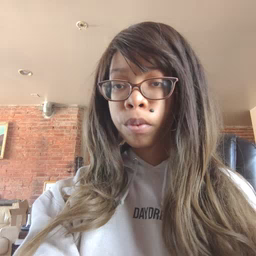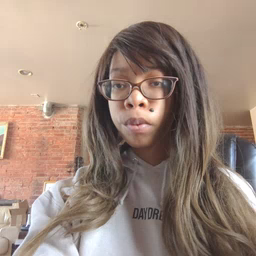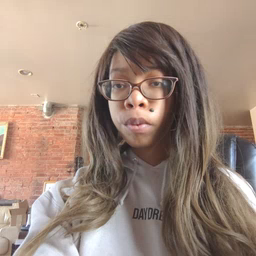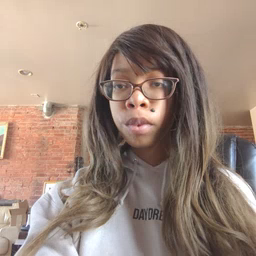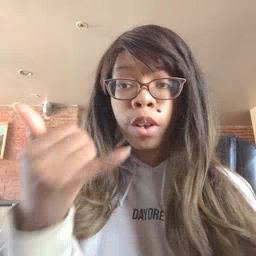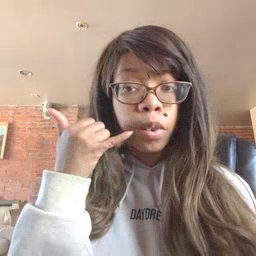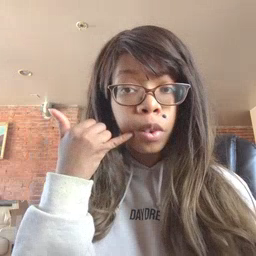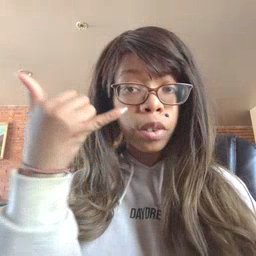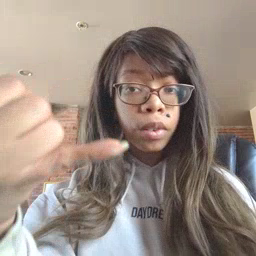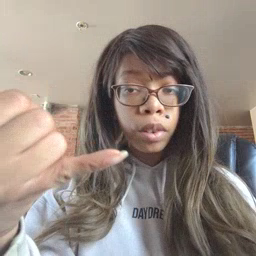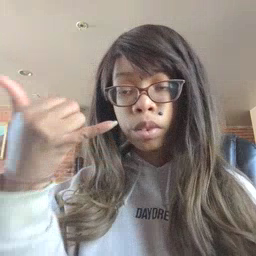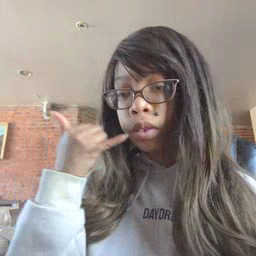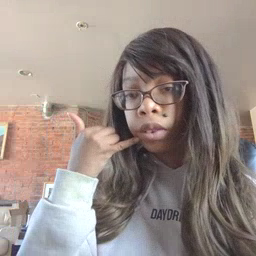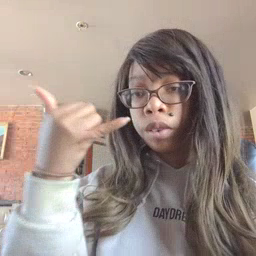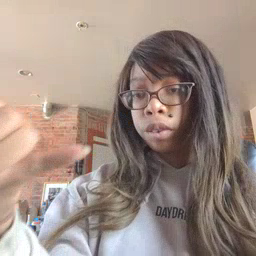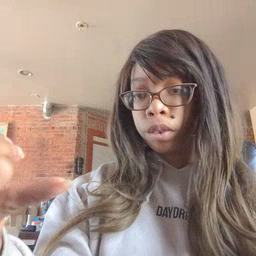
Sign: callonphone